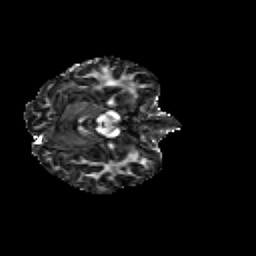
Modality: FA
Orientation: axial
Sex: male
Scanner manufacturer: siemens
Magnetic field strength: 3 T
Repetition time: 5 s
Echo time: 0.071 s